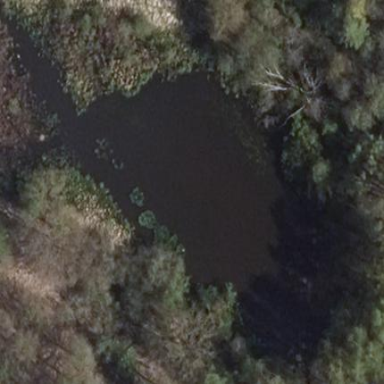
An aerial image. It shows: Pond with natural water.